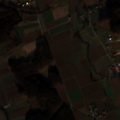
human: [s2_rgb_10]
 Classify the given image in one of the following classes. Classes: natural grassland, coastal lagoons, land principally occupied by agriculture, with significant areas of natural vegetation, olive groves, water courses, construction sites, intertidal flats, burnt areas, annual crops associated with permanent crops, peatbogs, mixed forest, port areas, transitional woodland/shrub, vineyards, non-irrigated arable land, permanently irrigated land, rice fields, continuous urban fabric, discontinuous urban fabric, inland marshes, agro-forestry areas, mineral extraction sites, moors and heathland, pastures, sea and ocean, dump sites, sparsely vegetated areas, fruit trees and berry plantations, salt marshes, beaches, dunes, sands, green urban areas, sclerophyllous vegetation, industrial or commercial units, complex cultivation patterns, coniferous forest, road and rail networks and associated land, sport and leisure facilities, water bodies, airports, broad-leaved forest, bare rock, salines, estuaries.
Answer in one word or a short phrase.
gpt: discontinuous urban fabric, non-irrigated arable land, land principally occupied by agriculture, with significant areas of natural vegetation, mixed forest